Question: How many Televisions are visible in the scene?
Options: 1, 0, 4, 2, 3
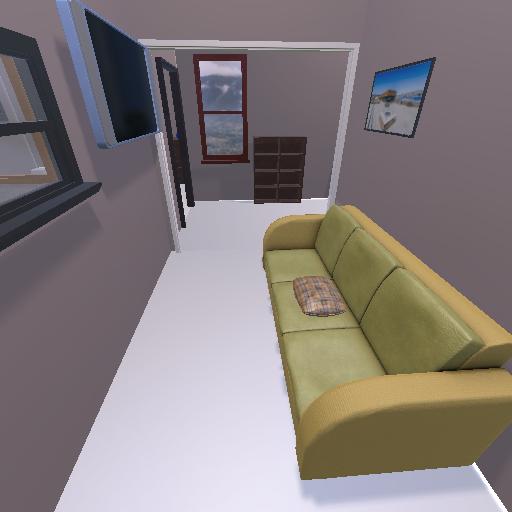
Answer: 1